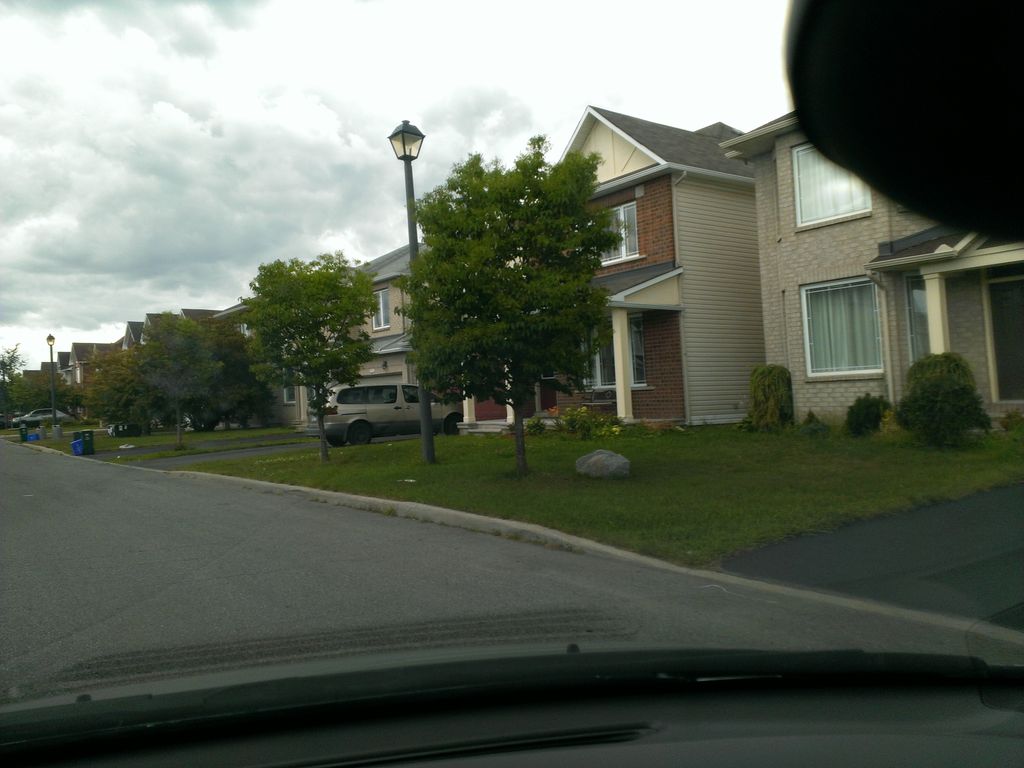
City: ottawa-gatineau